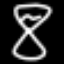
Label: hourglass